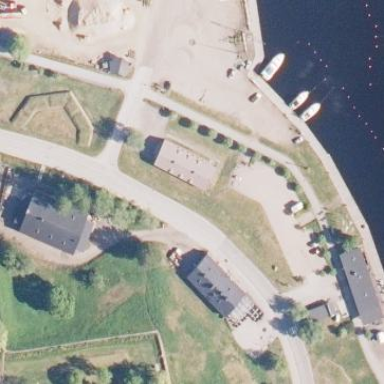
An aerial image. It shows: Parking area near boatyard.